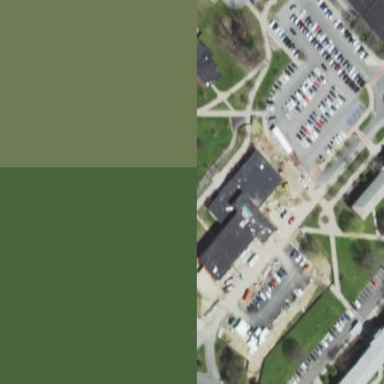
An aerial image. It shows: College building.